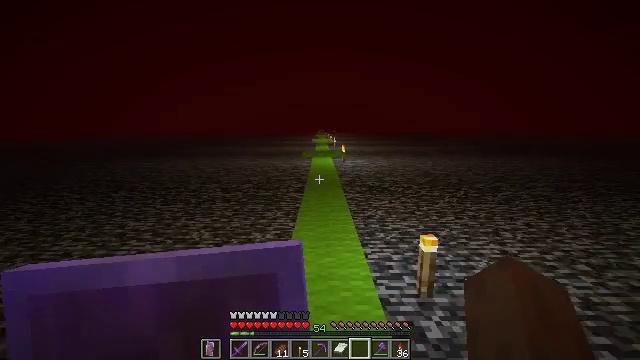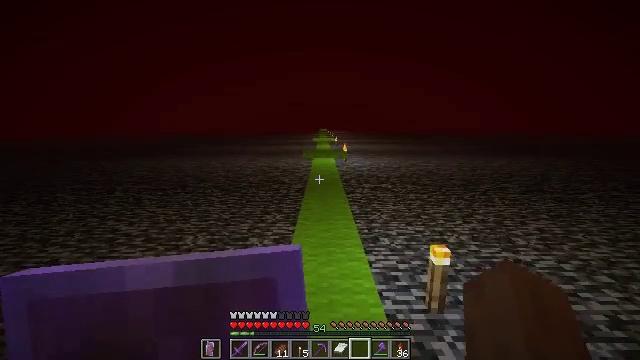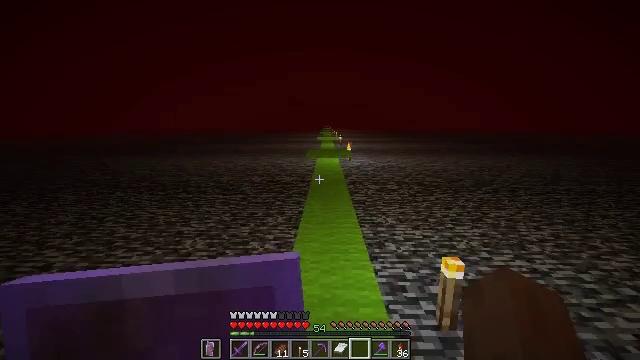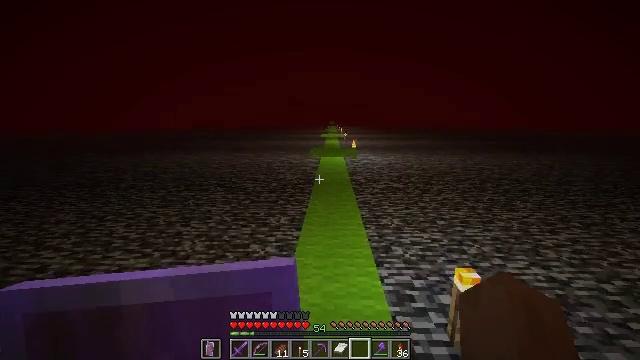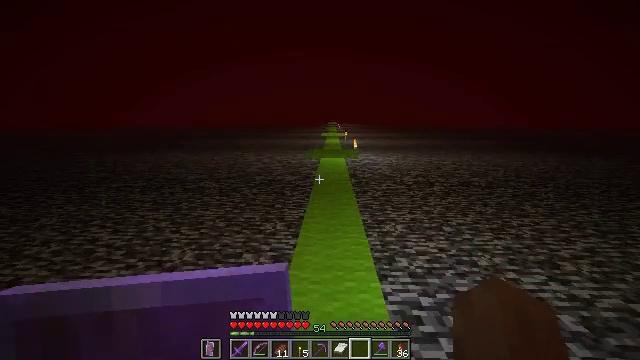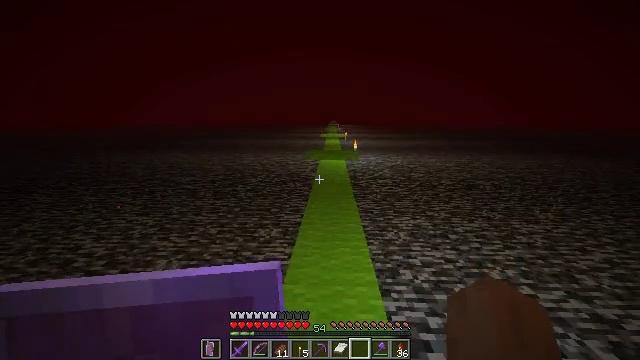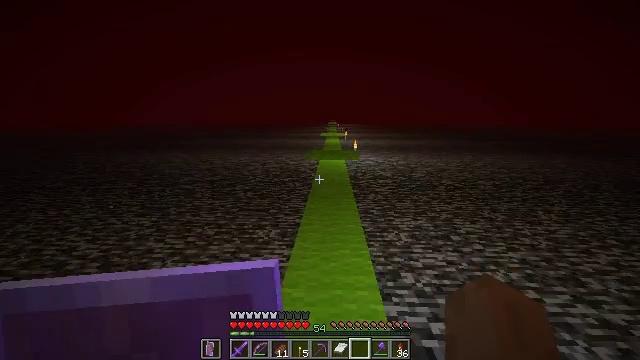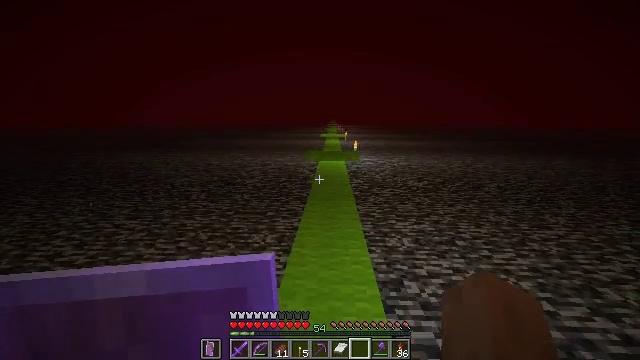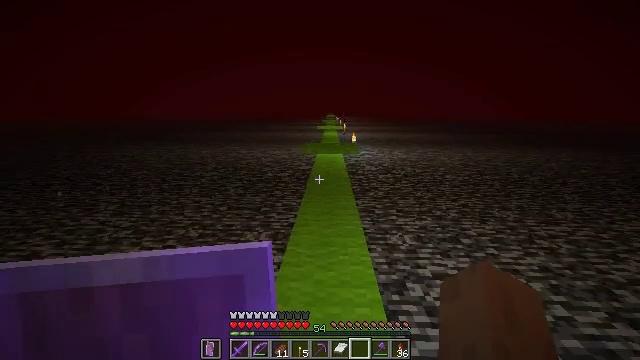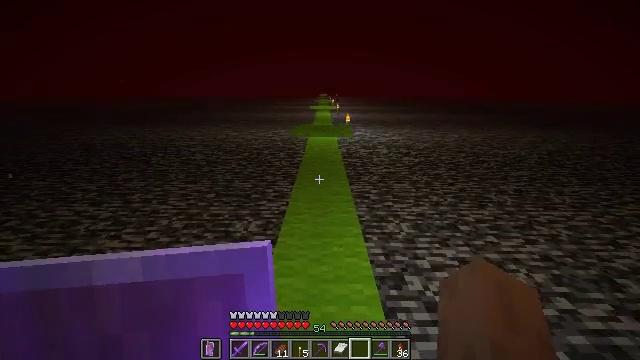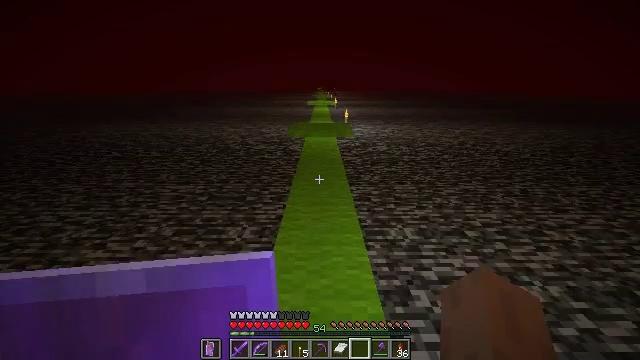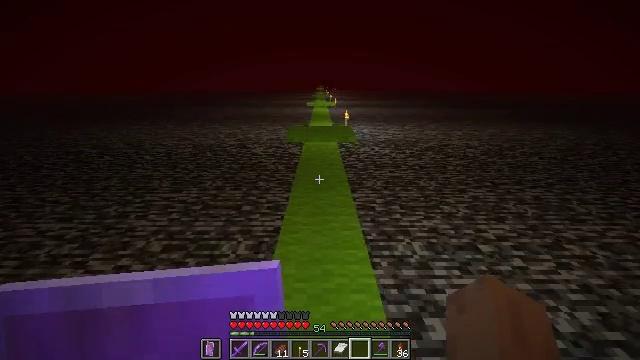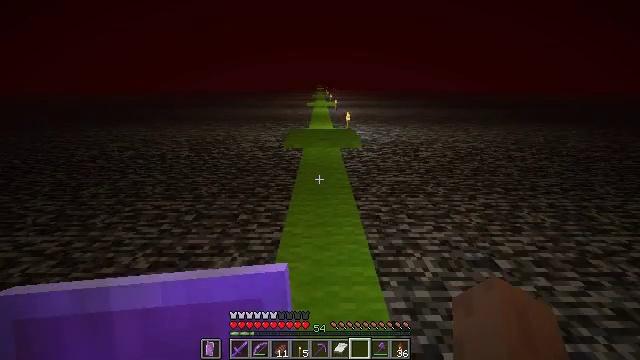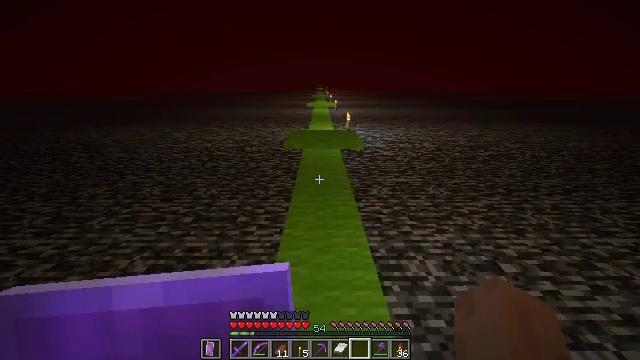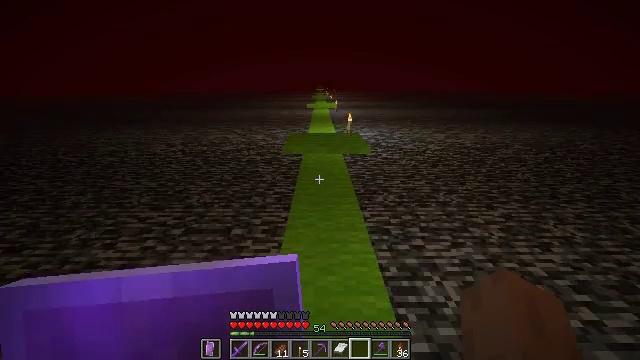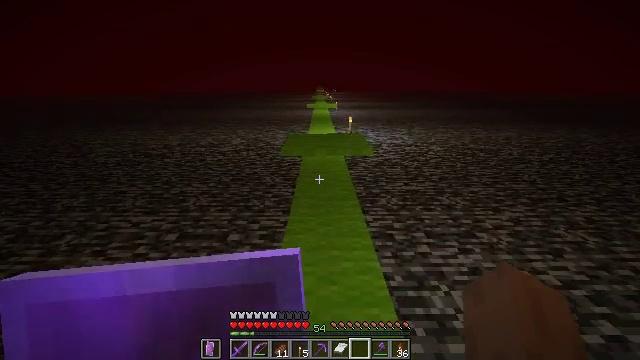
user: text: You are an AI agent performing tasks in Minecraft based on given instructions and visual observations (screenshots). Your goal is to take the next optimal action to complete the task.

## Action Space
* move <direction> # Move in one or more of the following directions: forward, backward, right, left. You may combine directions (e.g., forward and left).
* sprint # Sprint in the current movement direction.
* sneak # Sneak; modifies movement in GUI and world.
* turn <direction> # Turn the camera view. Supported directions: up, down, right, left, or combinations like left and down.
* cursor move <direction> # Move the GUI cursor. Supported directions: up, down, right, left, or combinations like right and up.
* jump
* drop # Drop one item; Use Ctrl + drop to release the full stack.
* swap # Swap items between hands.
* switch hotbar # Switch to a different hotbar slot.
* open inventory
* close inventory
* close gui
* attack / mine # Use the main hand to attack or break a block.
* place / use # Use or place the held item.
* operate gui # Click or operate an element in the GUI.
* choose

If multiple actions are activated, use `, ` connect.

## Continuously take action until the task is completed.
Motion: motion action
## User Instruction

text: Break the lime carpet block.
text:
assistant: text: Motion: move forward
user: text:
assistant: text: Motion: move forward
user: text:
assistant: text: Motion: move forward, turn left
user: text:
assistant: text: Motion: move forward
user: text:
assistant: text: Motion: move forward
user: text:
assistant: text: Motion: move forward
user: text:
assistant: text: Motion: move forward
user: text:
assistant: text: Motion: move forward, turn down
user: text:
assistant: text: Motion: move forward, turn right and down
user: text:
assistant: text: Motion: move forward, turn down
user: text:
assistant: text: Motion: move forward
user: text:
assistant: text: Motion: move forward
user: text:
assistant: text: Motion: move forward
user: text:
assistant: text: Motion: move forward
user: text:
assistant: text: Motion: move forward
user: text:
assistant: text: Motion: move forward, turn down
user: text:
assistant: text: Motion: move forward, turn down
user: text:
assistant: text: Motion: move forward, turn down
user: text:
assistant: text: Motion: move forward
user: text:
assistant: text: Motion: move forward
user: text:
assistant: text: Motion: move forward
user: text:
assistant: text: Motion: move forward, turn down
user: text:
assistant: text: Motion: move forward, turn down
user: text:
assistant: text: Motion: move forward, turn down
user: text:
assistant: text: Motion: turn down
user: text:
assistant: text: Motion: turn down
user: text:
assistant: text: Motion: no_op
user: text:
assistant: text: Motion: no_op
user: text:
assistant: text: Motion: attack / mine
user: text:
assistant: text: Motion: attack / mine